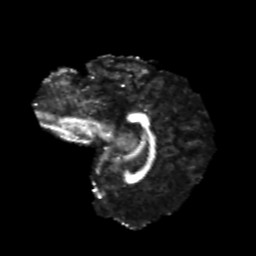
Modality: FA
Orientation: sagittal
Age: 22
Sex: female
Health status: healthy
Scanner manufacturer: philips
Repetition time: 7.391 s
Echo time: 0.08599 s